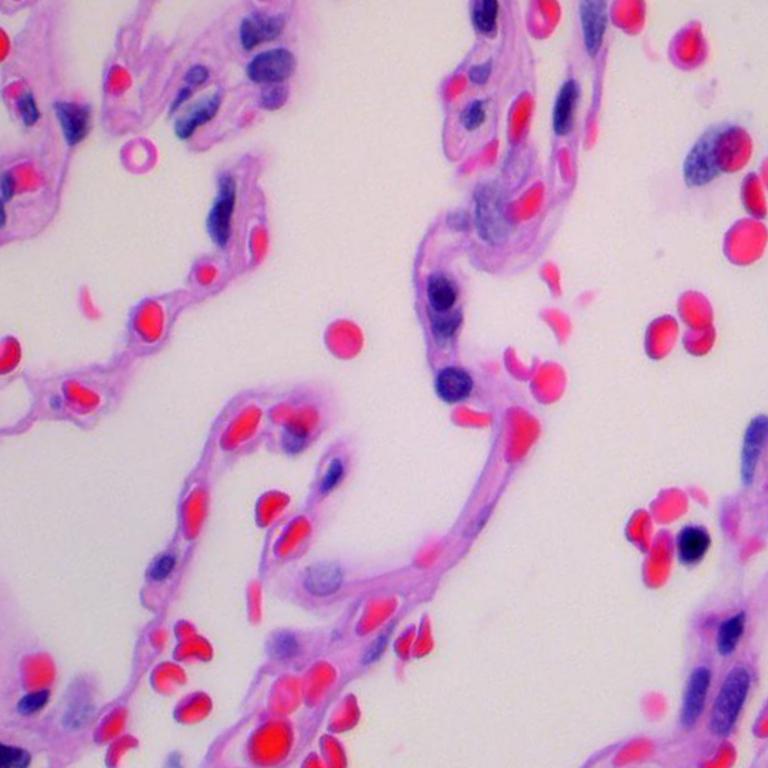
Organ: lung
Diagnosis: benign